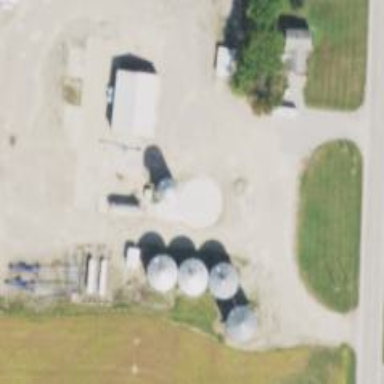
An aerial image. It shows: Silo.